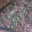
Label: 4